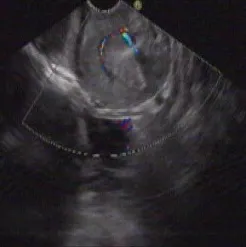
Endoscopic ultrasonography. Of
Brunner's gland adenoma in this case. (C and D) Demonstrated that
there was a protrusion lesion with a clear boundary, smooth surface, and color
signals in bulb duodenum.
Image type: radiology (ultrasound)